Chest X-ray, PA view. Patient: 19 years old, sex F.
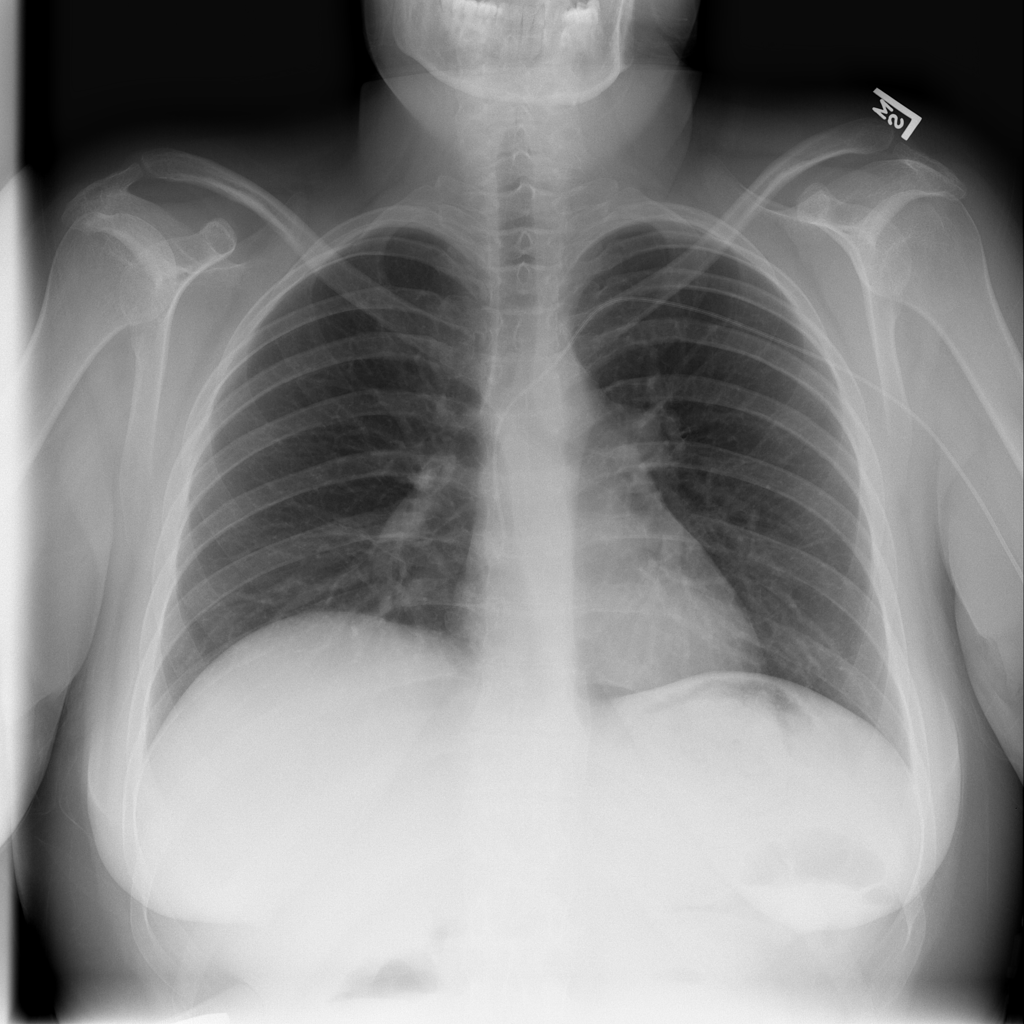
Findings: Atelectasis